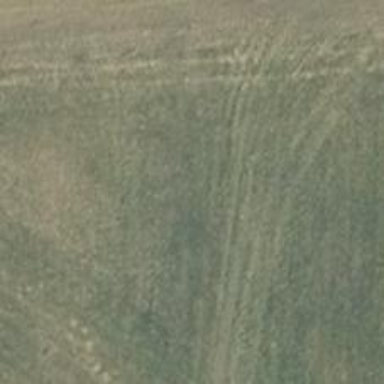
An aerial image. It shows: Grass track with grade 5 tracktype.